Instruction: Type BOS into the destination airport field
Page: home
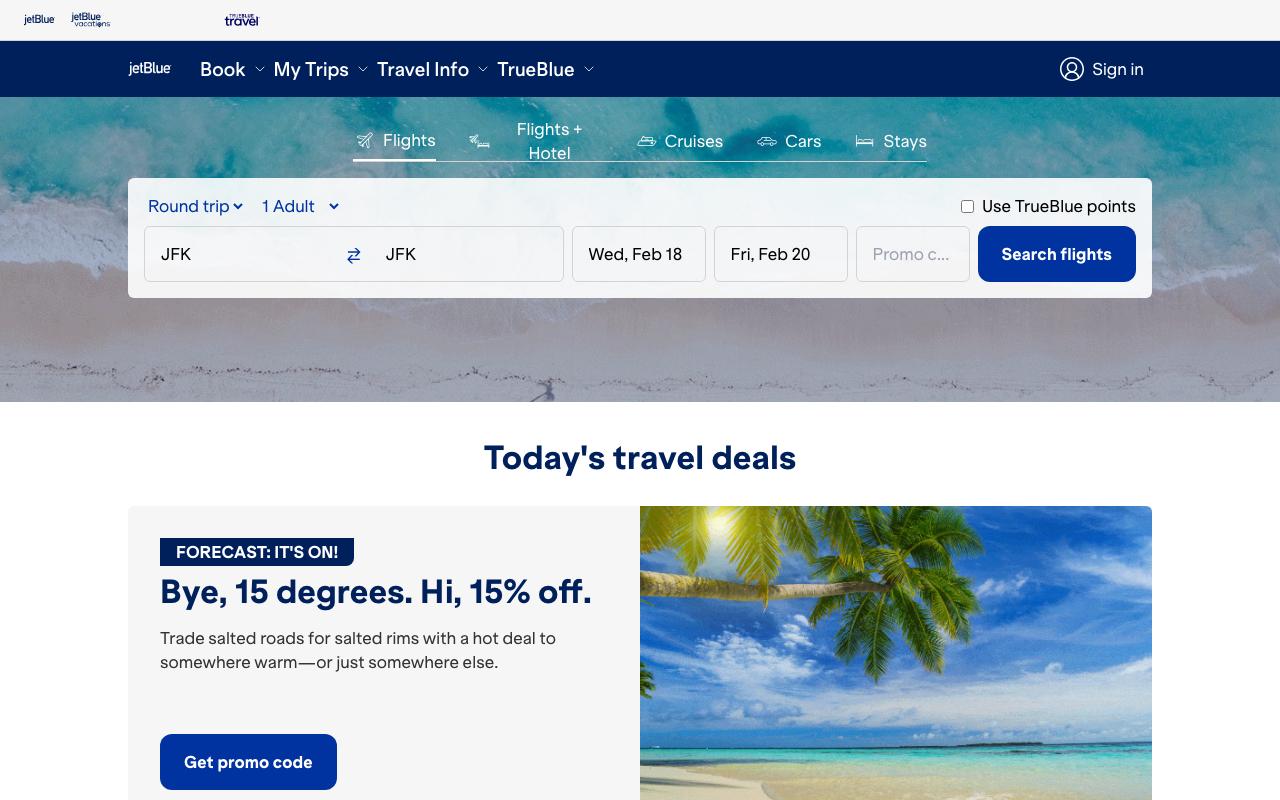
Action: type